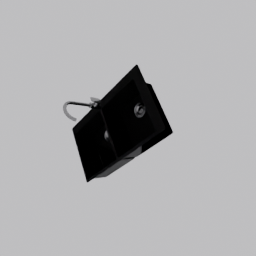
Label: appliances